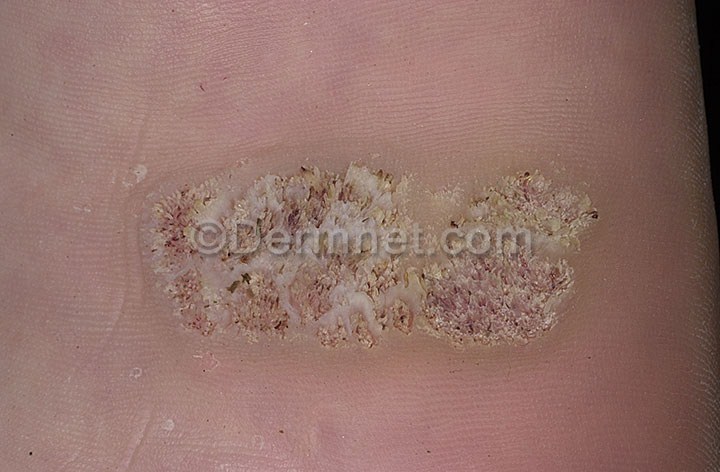
Disease: Warts Molluscum and other Viral Infections